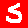
Digit: 5